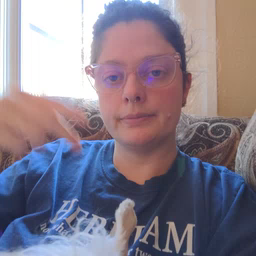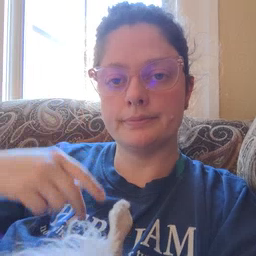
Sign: icecream